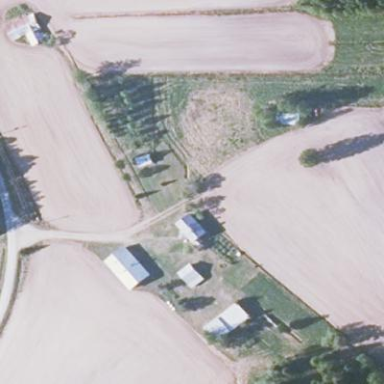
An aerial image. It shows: Farmyard area.